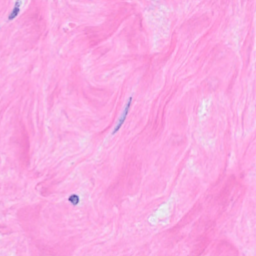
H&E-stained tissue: Breast